【题型】解答题　【知识点】解析几何　【难度】easy
如图，已知抛物线 \(y^2 = 2px\ (p > 0)\) 经过点 \(A(2, 2\sqrt{2})\)，\(F\) 是抛物线的焦点，以 \(Fx\) 为始边，\(FM\) 为终边的角 \(\angle xFM = 60^\circ\)。

(1) 求抛物线的标准方程；
(2) 求 \(|FM|\)。
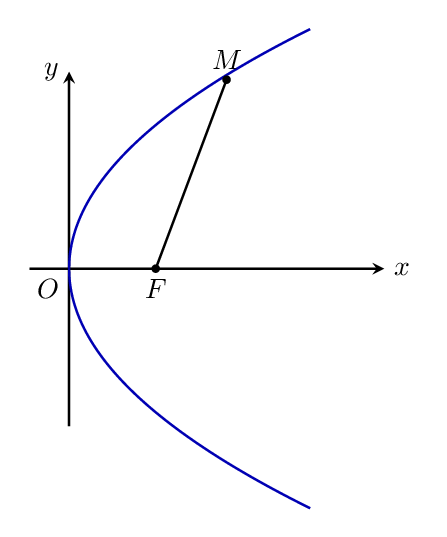
【解答】
【答案】
(1) \(\boldsymbol{y^2 = 4x}\)
(2) \(\boldsymbol{4}\)
【分析】
(1) 把点 \(M(2,2\sqrt{2})\) 代入 \(y^2 = 2px\) 求出 \(p\)，即可得到抛物线标准方程；
(2) 过 \(M\) 作准线的垂线，利用抛物线定义结合所给角即可作答。
【详解】
(1) 把 \(M(2,2\sqrt{2})\) 代入 \(y^2 = 2px\)，得
\[
(2\sqrt{2})^2 = 2p \times 2 \implies 8 = 4p,
\]
所以 \(p = 2\)，即抛物线的方程为 \(y^2 = 4x\)。
(2) 如图，过 \(M\) 作 \(MN \perp\) 准线，垂足为 \(N\)，过 \(F\) 作 \(FK \perp MN\)，垂足为 \(K\)。

由定义知$|MN|=|MF|$，
所以$|MF|=|MK|+|KN|$。
因为$\angle xFM=60^\circ$，所以$|MK|=\frac{1}{2}|MF|$。
又$|KN|=2|OF|=2$，
所以$|MF|=\frac{1}{2}|MF|+2$，
所以$|MF|=4$。
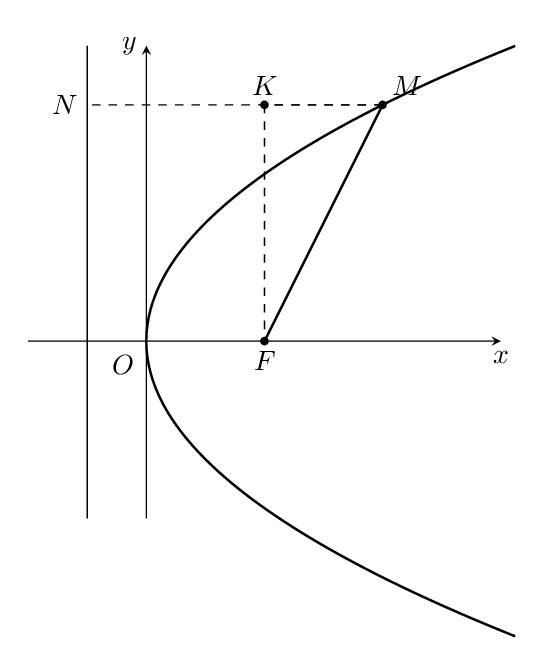